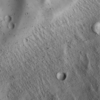
Label: not_dusty